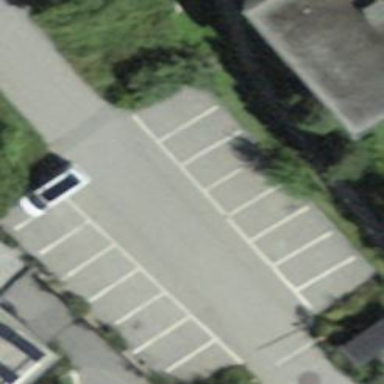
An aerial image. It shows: Parking area with surface.